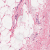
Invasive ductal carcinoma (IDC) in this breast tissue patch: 0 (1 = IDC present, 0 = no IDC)